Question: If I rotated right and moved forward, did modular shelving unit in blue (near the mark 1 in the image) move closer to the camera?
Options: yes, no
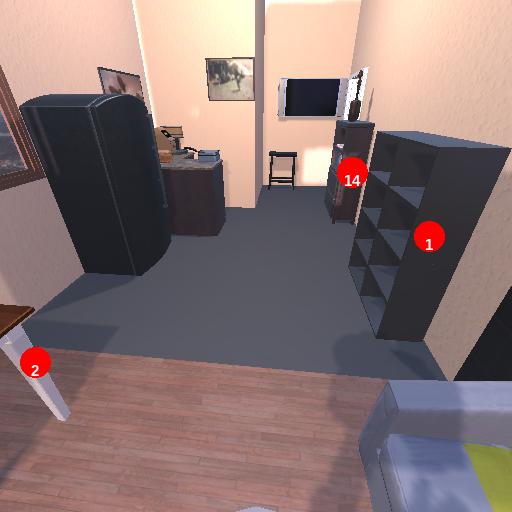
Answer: yes